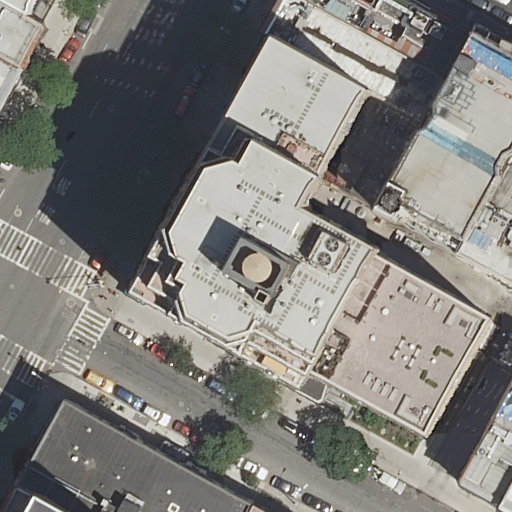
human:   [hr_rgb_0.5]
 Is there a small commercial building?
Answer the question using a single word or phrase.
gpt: no

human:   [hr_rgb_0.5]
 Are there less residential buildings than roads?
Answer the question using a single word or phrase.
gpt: no

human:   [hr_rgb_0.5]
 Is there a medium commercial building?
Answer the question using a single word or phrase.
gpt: no

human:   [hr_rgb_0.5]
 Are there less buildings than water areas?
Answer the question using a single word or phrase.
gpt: no

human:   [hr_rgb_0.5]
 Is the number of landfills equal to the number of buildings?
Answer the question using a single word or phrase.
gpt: no

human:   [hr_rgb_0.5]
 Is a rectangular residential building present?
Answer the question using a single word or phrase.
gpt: yes

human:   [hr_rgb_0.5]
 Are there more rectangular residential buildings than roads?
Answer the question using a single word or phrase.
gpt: yes

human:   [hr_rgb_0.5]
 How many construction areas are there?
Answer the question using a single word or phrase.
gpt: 0

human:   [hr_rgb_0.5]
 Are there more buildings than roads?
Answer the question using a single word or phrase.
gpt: yes

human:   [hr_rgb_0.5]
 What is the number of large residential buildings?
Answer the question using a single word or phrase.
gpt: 3

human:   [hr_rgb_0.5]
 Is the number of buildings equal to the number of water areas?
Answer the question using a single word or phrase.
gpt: no

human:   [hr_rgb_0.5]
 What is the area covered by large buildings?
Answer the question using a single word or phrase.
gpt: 3970m2

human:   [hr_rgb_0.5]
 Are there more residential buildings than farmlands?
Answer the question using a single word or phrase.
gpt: yes

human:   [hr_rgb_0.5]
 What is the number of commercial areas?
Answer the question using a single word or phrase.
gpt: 0

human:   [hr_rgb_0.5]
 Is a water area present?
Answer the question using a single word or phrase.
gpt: no

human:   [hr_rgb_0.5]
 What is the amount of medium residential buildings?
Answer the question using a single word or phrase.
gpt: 5

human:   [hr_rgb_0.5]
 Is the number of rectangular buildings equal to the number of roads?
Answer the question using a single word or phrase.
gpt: no

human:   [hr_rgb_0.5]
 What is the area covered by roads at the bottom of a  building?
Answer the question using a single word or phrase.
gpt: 0m2

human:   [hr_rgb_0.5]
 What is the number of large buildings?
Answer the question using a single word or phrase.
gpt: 3

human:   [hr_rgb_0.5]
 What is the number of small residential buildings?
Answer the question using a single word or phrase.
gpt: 5

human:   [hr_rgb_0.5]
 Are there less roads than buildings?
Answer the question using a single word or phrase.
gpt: yes

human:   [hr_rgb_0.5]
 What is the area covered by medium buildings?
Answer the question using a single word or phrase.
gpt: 874m2

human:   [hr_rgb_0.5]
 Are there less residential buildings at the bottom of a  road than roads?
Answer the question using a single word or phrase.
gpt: no

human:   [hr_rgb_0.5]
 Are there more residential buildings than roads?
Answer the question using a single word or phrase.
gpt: yes

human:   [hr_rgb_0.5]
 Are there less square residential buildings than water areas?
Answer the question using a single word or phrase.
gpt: no

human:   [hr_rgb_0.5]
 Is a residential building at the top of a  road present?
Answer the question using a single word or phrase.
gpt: yes

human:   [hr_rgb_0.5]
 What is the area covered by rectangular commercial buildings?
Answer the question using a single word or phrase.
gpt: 0m2

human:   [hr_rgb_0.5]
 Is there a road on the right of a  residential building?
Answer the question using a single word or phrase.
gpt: yes

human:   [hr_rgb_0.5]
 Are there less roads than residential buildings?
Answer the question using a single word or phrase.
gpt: yes

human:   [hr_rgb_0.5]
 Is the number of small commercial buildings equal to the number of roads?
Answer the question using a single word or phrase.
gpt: no

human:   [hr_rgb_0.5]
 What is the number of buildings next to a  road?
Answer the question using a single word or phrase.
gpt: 13

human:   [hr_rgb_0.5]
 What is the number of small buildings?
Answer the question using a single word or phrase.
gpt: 5

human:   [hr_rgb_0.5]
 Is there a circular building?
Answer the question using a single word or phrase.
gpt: no

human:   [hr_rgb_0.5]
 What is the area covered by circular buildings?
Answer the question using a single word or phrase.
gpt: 0m2

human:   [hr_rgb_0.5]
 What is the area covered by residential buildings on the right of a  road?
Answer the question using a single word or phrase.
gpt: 3863m2

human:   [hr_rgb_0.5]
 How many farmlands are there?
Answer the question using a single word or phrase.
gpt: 0